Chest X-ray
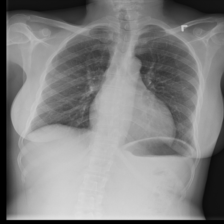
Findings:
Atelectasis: negative
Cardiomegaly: negative
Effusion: negative
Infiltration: positive
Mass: negative
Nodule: negative
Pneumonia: negative
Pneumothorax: negative
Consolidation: negative
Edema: negative
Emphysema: negative
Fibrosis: negative
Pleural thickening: negative
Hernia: negative